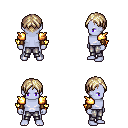
a pixel art fantasy rpg character, male body template, dark elf, purple skin, gold arm armor, metal pants, white blonde parted hairstyle, leather bracers, four views (front, back, left, right), 2x2 character sprite sheet, small pixel art, hard edges, no anti-aliasing